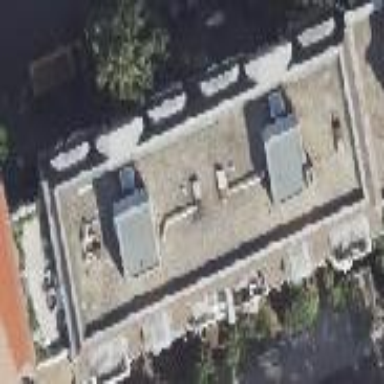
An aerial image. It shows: Part of building.